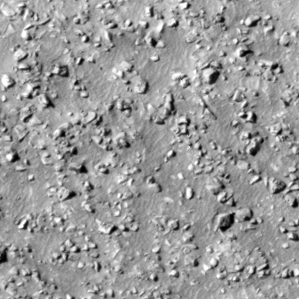
Label: non_frost